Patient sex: M
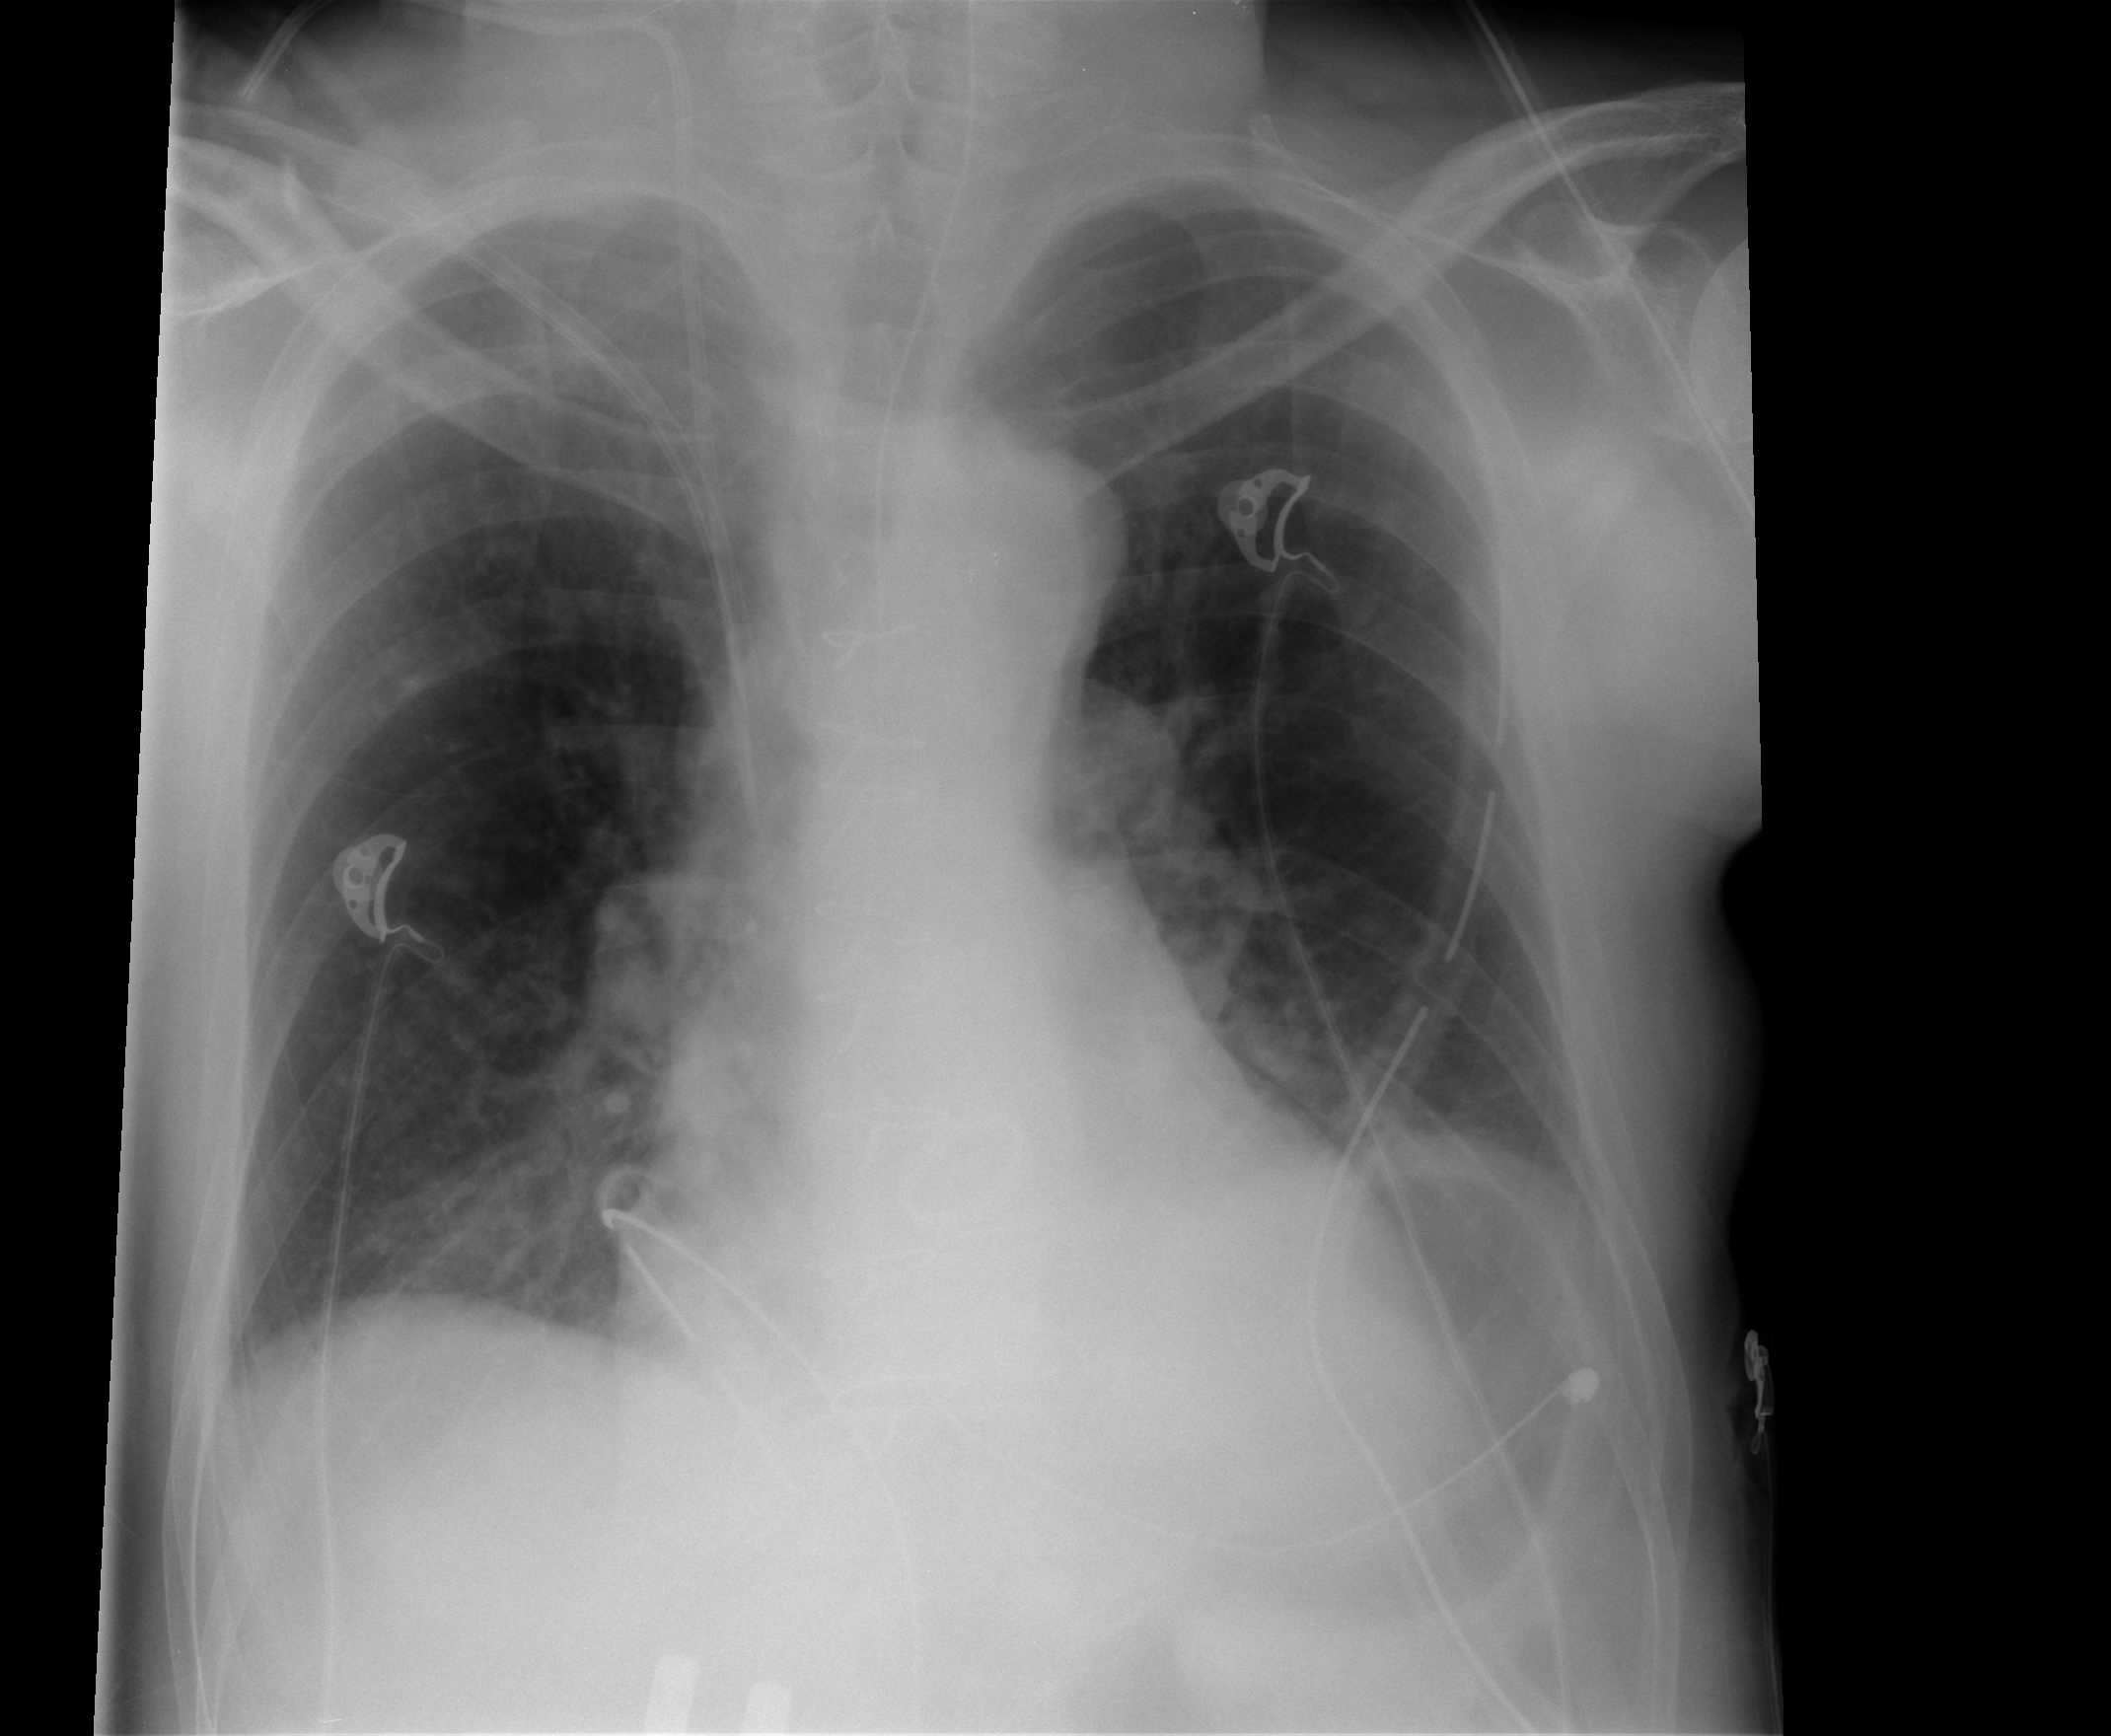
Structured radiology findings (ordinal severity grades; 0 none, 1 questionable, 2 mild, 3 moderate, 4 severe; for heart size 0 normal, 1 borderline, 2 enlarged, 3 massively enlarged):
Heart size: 0
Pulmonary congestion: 3
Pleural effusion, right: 1
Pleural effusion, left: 1
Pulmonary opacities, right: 0
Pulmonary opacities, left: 0
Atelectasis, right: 2
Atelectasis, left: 1